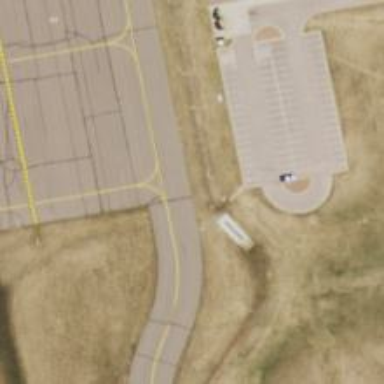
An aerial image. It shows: Image of taxiway at airport.